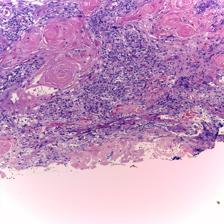
Diagnosis: OSCC